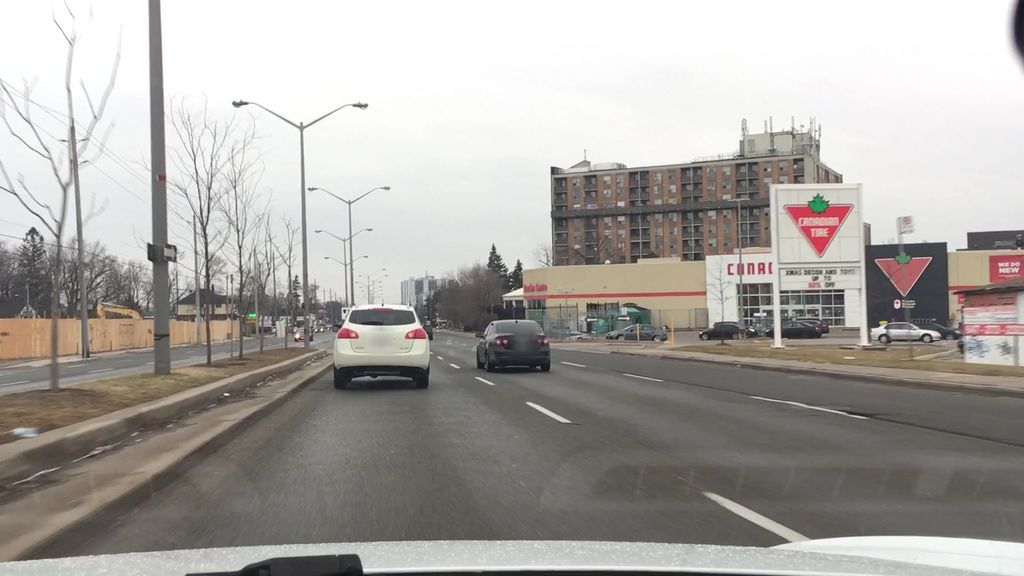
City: toronto